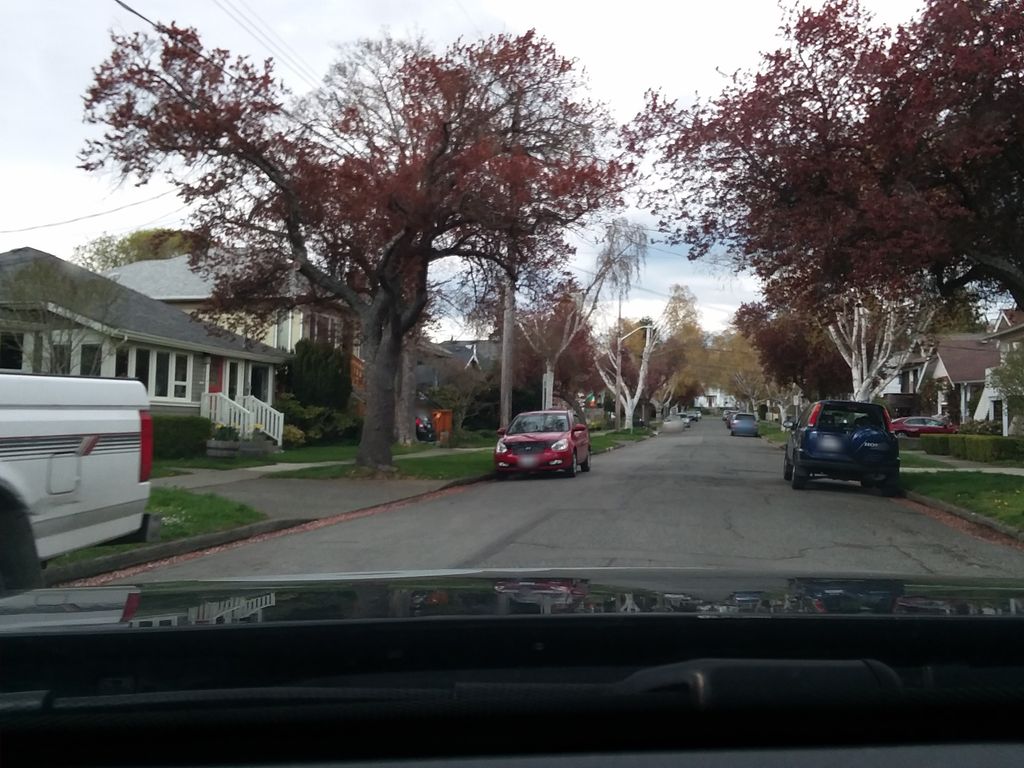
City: victoria